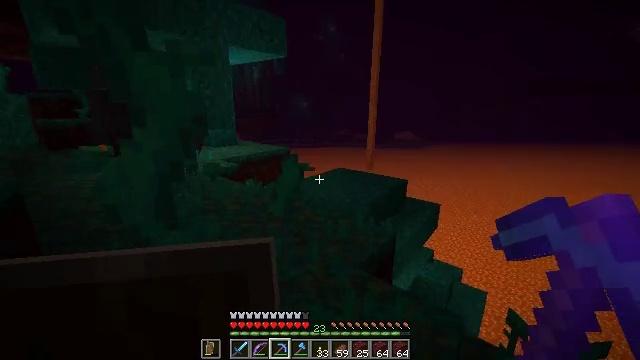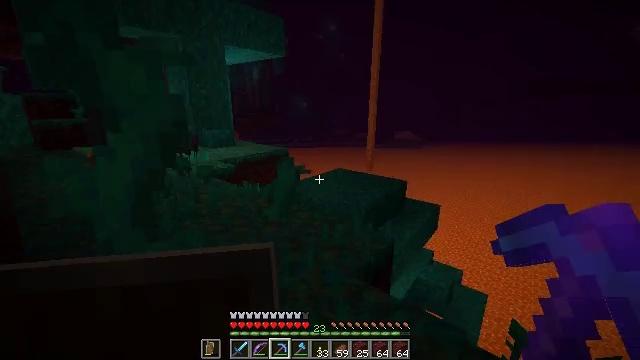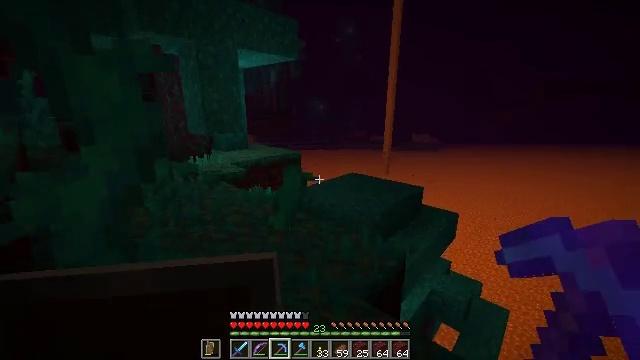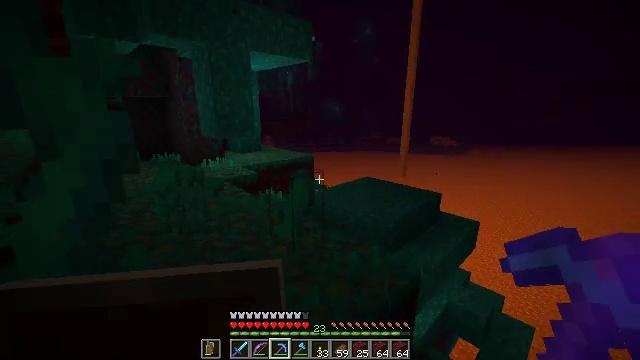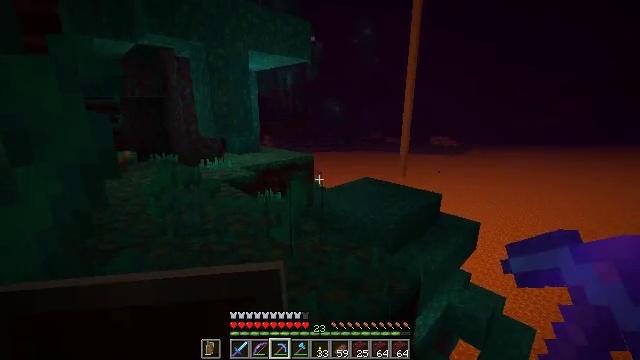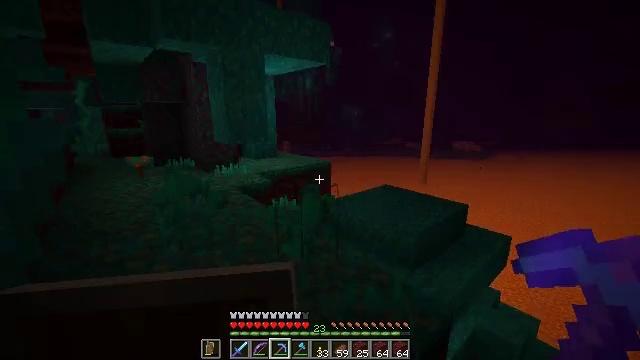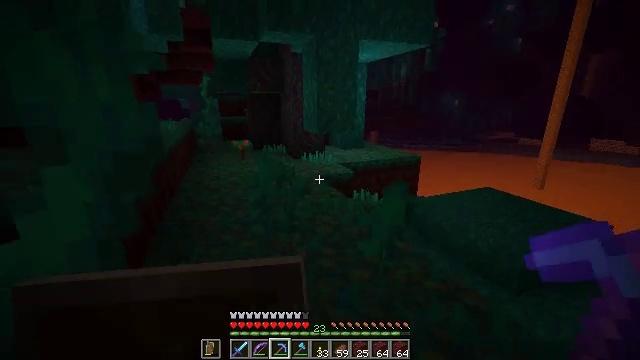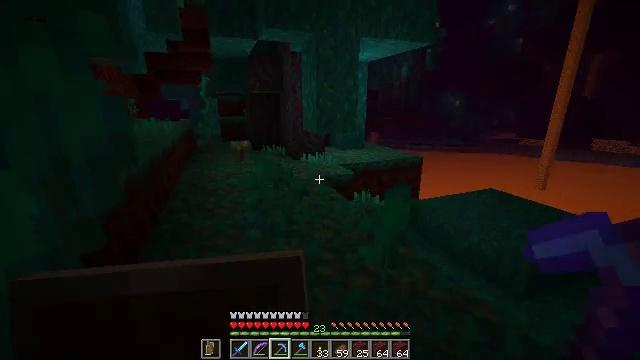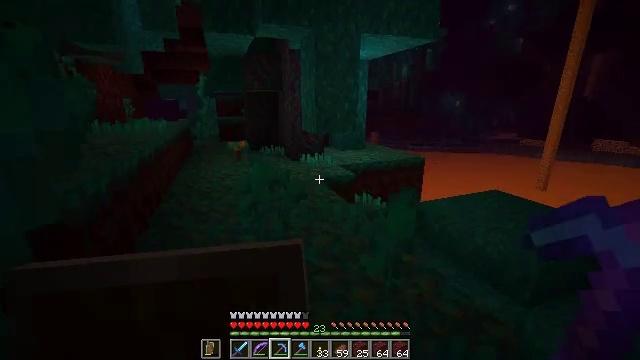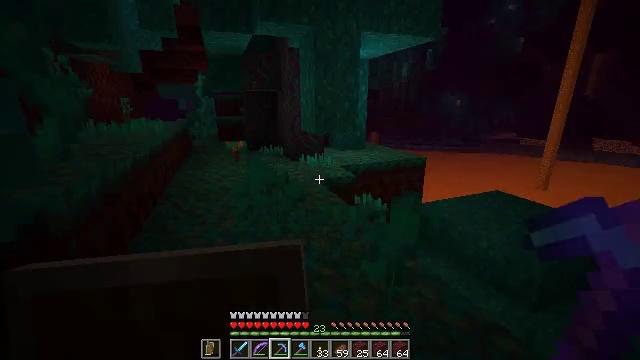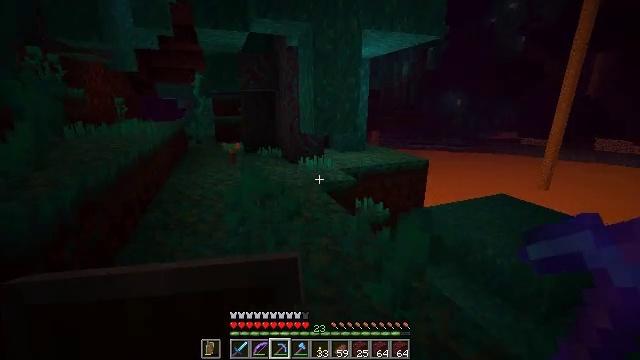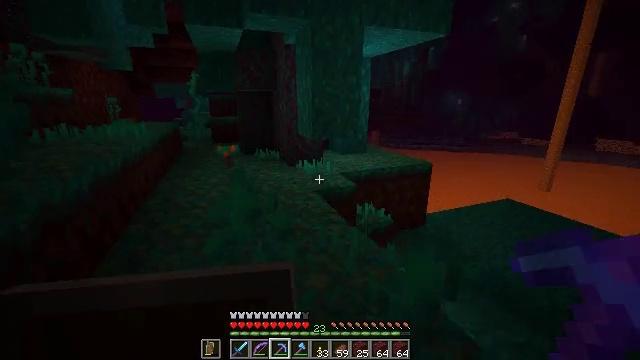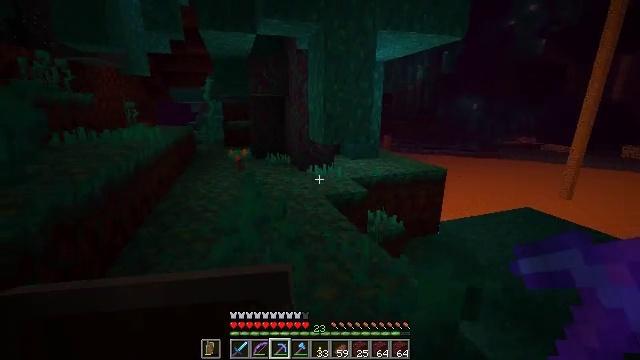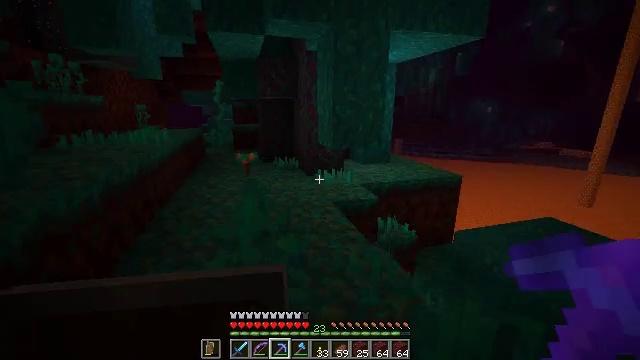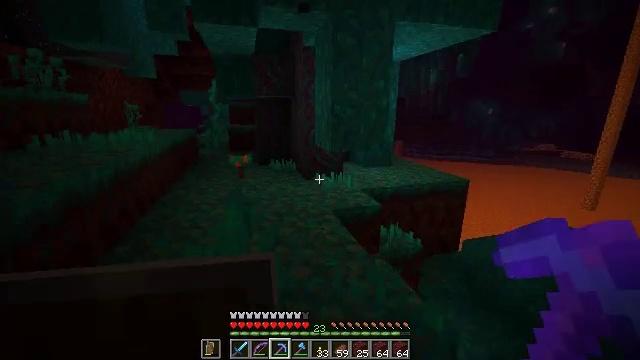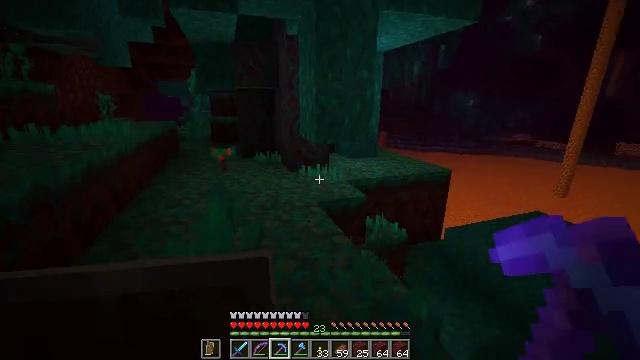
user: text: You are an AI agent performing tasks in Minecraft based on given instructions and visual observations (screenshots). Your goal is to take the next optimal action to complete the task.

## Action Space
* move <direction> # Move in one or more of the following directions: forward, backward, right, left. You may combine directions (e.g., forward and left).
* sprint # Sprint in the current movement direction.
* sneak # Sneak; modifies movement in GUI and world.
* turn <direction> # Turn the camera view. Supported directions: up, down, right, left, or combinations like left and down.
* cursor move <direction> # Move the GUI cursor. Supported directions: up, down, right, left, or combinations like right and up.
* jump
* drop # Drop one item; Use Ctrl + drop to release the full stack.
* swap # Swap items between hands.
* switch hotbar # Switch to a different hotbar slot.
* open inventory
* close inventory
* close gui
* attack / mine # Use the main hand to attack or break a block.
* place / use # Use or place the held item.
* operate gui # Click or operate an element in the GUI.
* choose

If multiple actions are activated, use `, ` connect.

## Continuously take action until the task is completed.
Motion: motion action
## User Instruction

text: Pick up the warped roots from the ground.
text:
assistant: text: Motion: move forward and move right
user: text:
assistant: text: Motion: move forward and move right, turn left
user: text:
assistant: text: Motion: move forward, turn left
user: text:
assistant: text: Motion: move forward
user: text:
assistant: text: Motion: move forward, turn left
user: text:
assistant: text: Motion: move forward, turn left and down
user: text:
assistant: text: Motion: move forward
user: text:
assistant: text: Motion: move forward
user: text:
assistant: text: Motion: move forward
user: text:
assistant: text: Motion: move forward
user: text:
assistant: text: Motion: move forward
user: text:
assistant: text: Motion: move forward, turn left
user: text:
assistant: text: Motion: move forward, turn left
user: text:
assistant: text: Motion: move forward
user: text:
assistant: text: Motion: move forward, turn right and down
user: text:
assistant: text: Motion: move forward, turn right and down
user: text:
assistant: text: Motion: turn right and down, attack / mine
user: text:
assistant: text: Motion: turn up
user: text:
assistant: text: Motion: turn left
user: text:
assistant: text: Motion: turn right and up
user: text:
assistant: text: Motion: turn right and up
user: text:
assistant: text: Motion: no_op